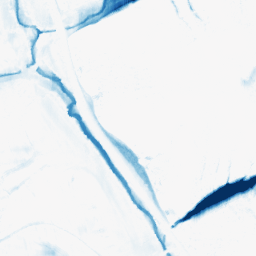
Category: morphological
Decomposition family: morphological_ellipse
Decomposition parameters: operation: closing
width: 30
height: 10
Upsampling method: quadratic
Upsampling parameters: scale: 8
Upsampling scale: 8